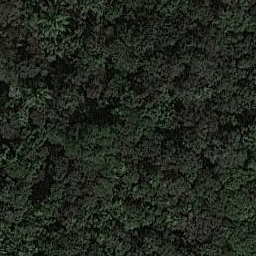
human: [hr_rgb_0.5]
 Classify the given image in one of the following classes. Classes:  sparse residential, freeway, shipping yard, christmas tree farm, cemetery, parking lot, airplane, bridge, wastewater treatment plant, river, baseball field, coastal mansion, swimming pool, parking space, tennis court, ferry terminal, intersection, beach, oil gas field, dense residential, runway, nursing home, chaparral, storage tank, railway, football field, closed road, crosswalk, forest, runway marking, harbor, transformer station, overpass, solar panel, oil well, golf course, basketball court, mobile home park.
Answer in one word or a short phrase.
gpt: forest